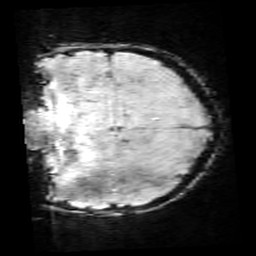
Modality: SWI
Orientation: coronal
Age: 10
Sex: female
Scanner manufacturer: siemens
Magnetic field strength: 3 T
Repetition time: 0.027 s
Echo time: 0.02 s